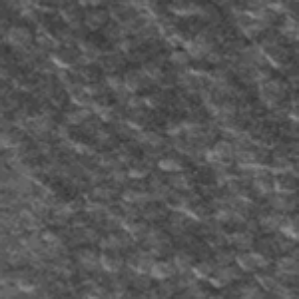
Label: frost